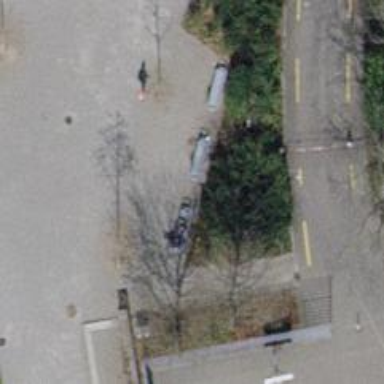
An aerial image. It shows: Bench for seating.